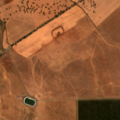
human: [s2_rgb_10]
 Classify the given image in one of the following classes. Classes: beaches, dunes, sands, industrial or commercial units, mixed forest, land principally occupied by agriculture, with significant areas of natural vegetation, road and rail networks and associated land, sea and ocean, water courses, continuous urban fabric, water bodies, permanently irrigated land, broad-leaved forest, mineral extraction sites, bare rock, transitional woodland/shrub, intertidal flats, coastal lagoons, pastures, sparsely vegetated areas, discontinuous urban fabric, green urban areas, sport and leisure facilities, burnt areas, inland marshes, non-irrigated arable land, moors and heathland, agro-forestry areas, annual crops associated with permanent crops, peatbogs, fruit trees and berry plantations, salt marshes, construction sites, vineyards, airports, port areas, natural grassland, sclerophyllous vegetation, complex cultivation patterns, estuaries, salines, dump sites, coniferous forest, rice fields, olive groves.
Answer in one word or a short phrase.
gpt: non-irrigated arable land, fruit trees and berry plantations, agro-forestry areas